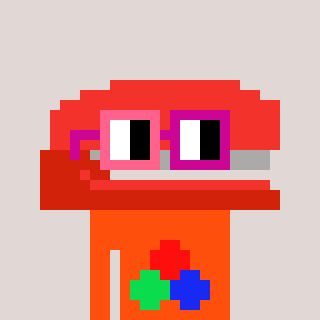
a pixel art character with square pink and red glasses, a stapler-shaped head and a orange-colored body on a warm background